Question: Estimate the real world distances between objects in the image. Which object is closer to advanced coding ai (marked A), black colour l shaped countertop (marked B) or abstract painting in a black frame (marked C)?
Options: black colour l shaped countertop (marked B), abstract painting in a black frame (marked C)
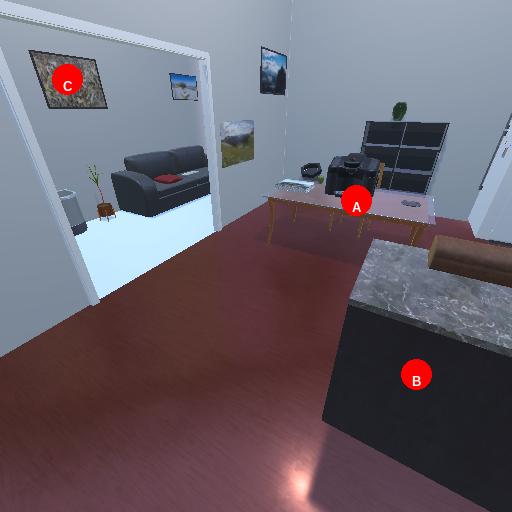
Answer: black colour l shaped countertop (marked B)